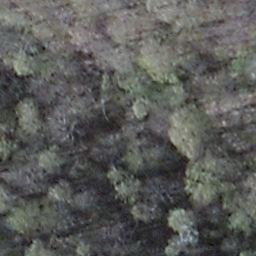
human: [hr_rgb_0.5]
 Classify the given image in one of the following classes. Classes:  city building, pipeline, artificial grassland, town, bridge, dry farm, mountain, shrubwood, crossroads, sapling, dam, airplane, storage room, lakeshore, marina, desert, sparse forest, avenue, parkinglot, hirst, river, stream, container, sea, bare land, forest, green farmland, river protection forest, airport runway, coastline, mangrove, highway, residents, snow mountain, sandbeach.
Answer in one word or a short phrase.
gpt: shrubwood